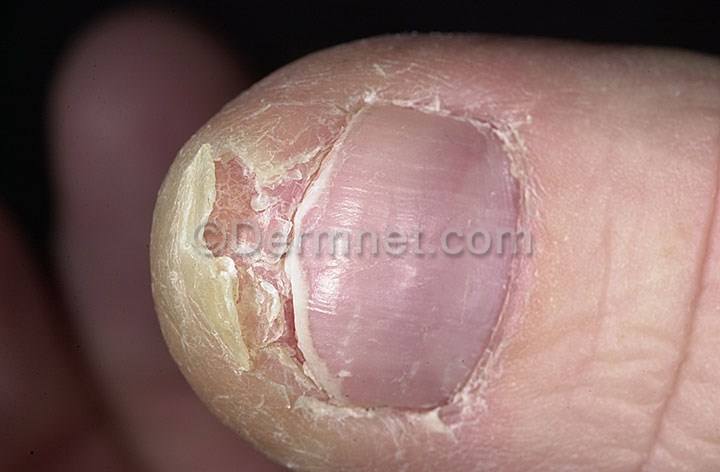
Disease: Eczema Photos